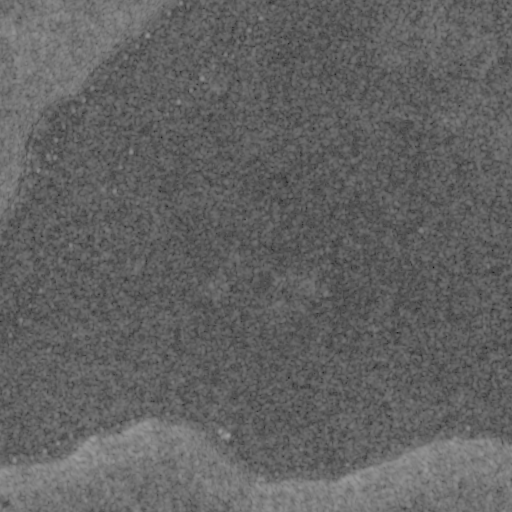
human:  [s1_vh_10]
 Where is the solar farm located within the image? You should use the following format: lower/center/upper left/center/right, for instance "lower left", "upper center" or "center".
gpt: The solar farm is located in the upper left of the image.
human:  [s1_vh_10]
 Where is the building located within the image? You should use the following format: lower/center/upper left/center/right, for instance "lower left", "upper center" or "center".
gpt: The building is located in the lower center of the image.
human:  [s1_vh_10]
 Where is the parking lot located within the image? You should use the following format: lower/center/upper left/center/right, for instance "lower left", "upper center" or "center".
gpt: There is no parking lot in the image.

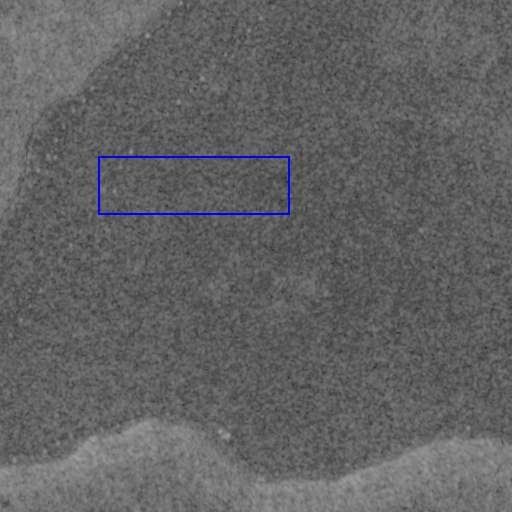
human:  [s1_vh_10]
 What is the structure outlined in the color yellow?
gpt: There is no yellow outline.
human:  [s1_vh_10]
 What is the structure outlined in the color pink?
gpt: There is no structure outlined in pink.